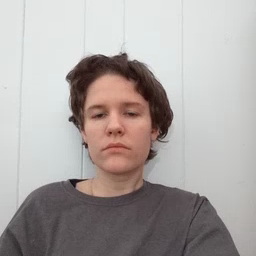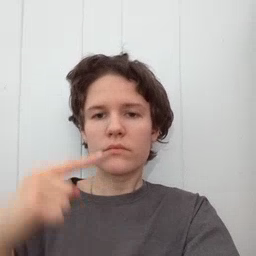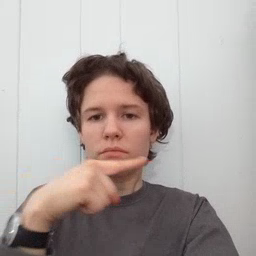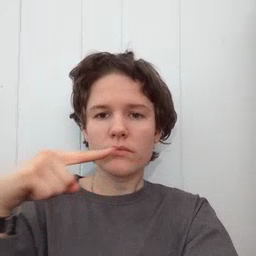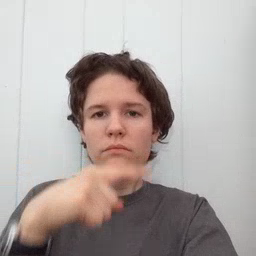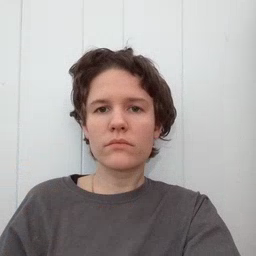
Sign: toothbrush